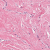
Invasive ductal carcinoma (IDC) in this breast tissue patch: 0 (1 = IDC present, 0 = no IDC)